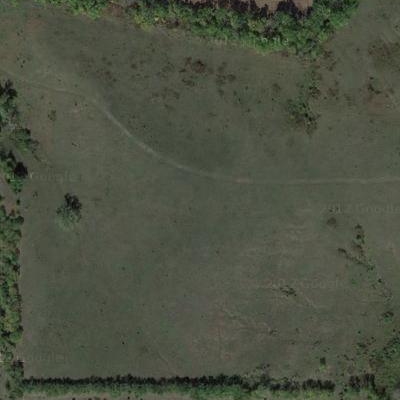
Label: Grass